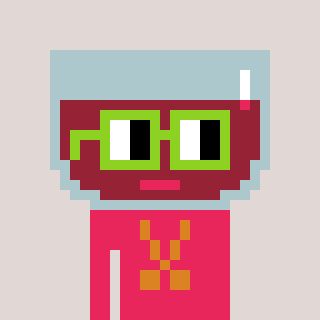
a pixel art character with square light green glasses, a wine-shaped head and a redpinkish-colored body on a warm background